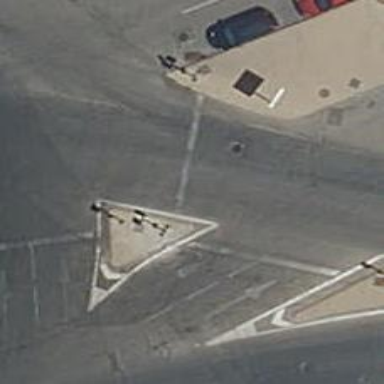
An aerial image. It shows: Road with traffic signals.